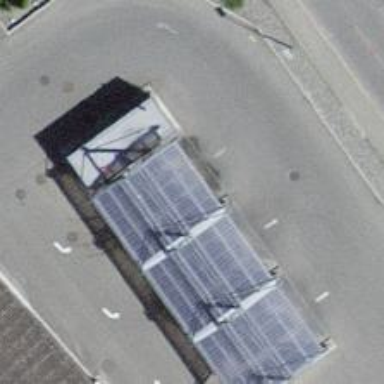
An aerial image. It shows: Car wash facility.